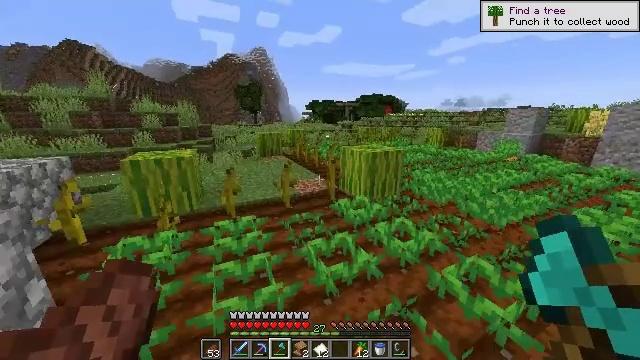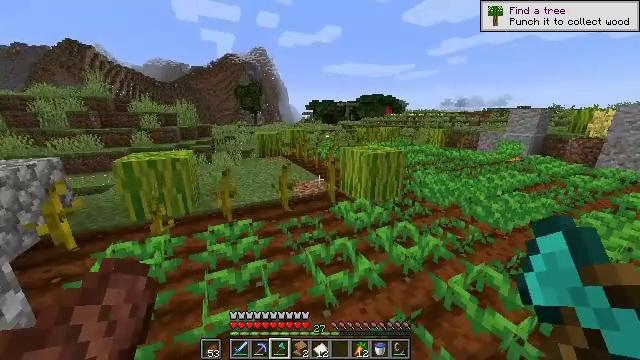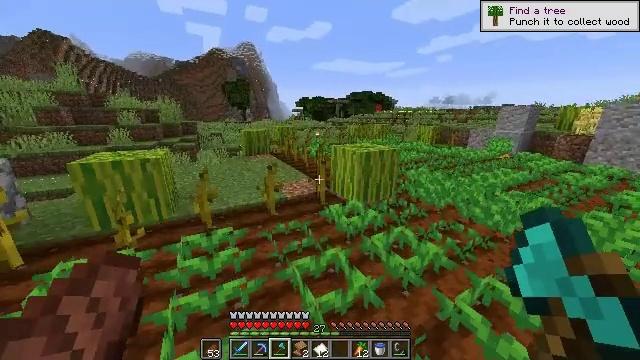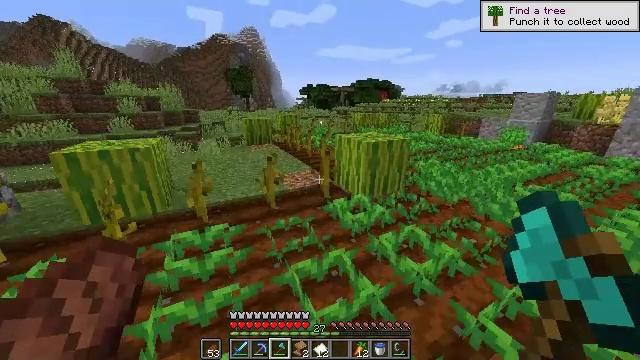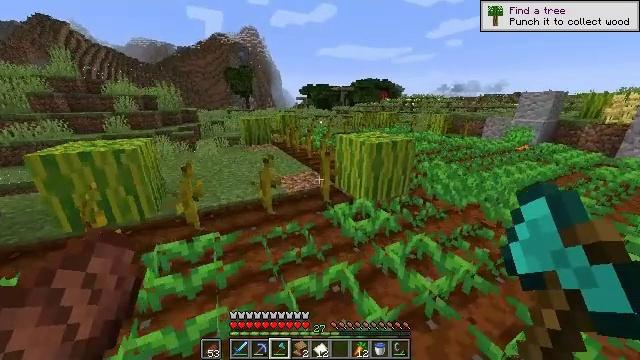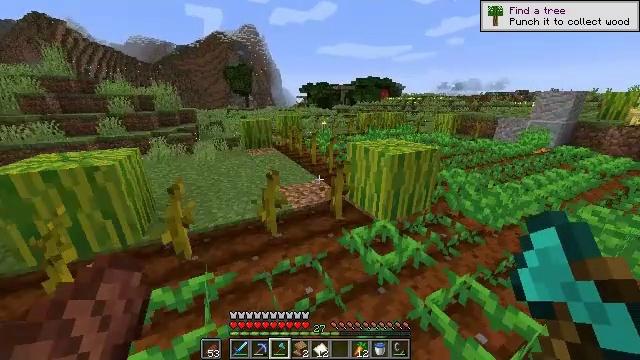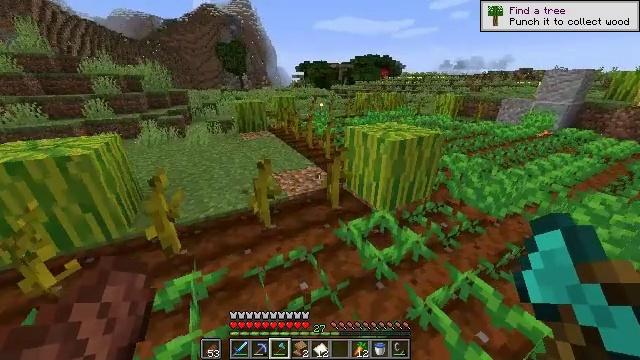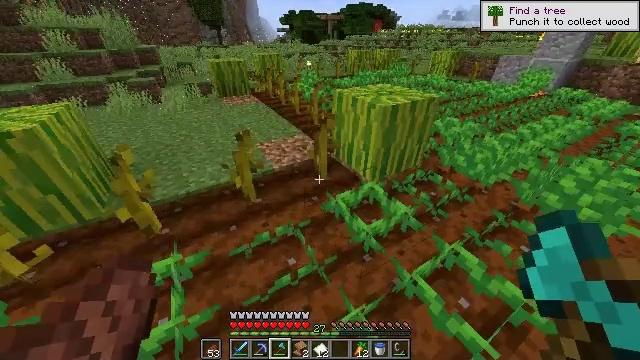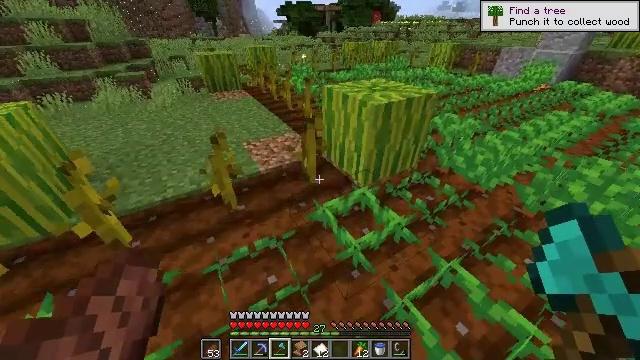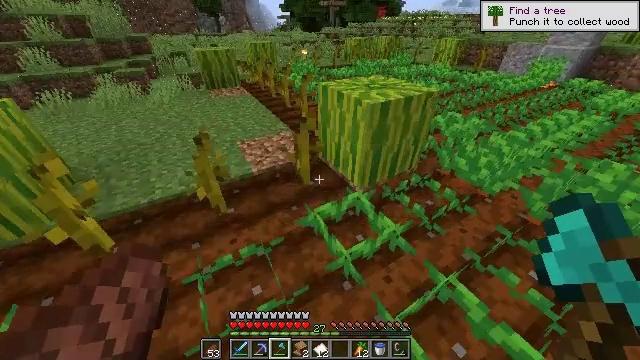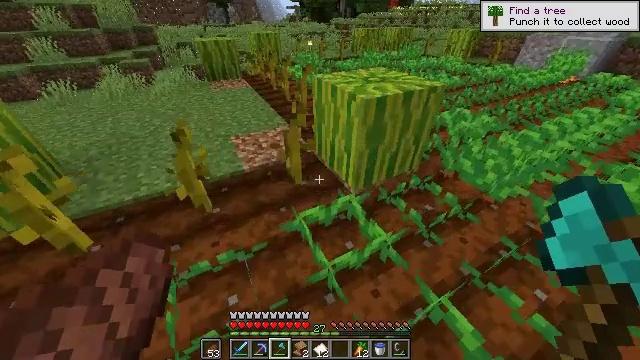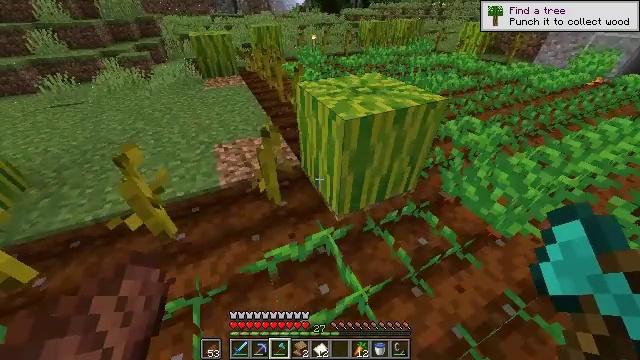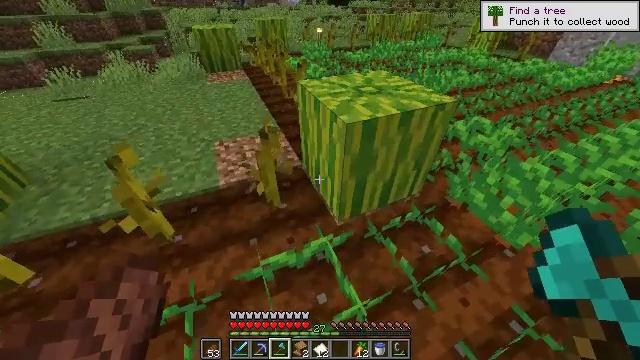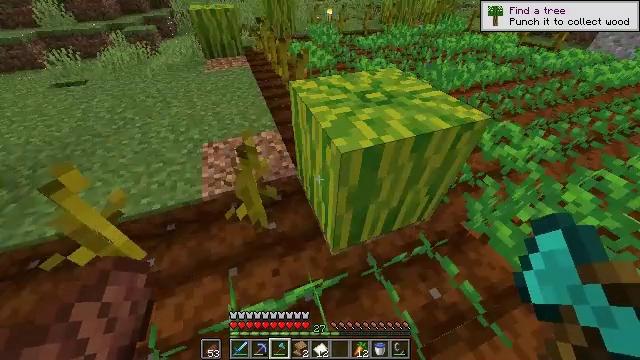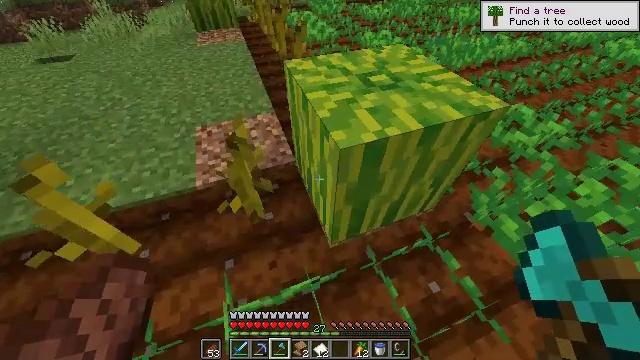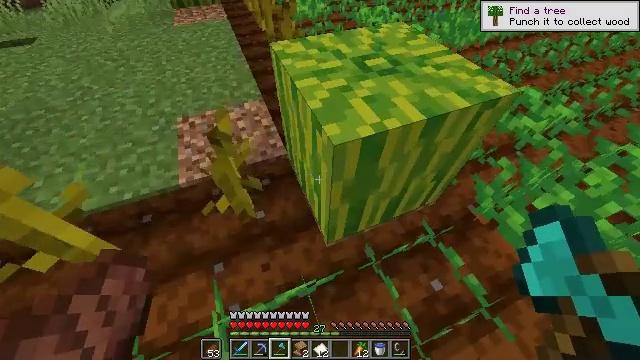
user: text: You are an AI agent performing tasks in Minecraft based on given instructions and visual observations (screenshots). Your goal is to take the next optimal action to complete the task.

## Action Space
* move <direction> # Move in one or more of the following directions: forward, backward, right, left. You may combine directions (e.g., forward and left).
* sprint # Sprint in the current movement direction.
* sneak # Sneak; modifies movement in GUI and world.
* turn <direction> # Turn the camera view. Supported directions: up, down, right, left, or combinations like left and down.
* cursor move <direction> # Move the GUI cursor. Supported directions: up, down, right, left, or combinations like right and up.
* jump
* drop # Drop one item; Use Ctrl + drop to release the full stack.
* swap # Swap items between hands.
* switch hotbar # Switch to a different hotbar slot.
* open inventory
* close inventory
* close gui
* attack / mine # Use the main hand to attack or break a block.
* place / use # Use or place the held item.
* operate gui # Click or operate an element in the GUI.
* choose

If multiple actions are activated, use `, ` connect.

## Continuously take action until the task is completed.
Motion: motion action
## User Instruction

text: Attack the melon to collect it.
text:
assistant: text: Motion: move forward, sprint
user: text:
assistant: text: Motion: move forward, sprint, turn right
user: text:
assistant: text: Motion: move forward, sprint, turn left and down
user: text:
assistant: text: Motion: move forward and move left, sprint
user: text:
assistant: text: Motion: move forward and move left, sprint
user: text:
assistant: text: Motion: move forward and move right, sprint, turn down
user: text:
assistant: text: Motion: move forward and move right, sprint, turn right and down
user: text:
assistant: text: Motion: move forward and move right, turn down
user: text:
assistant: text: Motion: move forward and move right
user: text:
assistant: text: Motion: move forward and move right, turn left and down
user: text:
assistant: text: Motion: move forward, sprint, turn left and down
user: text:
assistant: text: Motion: move forward, turn left and down
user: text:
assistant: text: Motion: move forward, turn left and down
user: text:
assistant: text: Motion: turn down
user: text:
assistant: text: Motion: turn right and down
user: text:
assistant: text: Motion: turn right and down
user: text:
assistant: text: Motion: turn right
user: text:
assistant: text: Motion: move right
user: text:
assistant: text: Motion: move forward and move right
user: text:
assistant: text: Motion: move forward and move right, turn left
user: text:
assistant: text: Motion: move forward and move right, turn left
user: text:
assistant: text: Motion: move forward, turn left
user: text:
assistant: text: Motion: turn left
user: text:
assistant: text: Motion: open inventory
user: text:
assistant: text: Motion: open inventory
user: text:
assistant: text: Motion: turn right and up
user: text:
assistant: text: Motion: turn right and up
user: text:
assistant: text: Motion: turn right and up
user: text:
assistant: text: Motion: no_op
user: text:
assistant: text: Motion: no_op